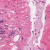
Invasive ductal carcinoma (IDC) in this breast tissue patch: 0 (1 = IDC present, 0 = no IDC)